Question: The title says it all. How do I apply a custom style on a DataGrid's column header while still inheriting the default style values for the properties that I do not override? I have already tried the method given in <URL>, but it doesn't seem to work in my case. My column header looks slightly different than the default. Here's my XAML:
'''
<Style TargetType="DataGridColumnHeader" BasedOn="{StaticResource {x:Type DataGridColumnHeader}}">
<Setter Property="BorderBrush" Value="Black" />
<Setter Property="BorderThickness" Value="0,0,1,0" />
</Style>
'''
Here's the output:

As you can see, the left column (this has custom style) has no padding, unlike the right column that has default style. Any clues?
(I can of course set padding in my style to get the look I want; I just need to know why didn't it inherit the padding from the default control style).
'''
<Window x:Class="Window1"
xmlns="http://schemas.microsoft.com/winfx/2006/xaml/presentation"
xmlns:x="http://schemas.microsoft.com/winfx/2006/xaml"
Title="Window1" Height="300" Width="300">
<Grid>
<DataGrid AutoGenerateColumns="False">
<DataGrid.Columns>
<DataGridTextColumn Width="100" Header="No Padding">
<DataGridTextColumn.HeaderStyle>
<Style TargetType="DataGridColumnHeader" BasedOn="{StaticResource {x:Type DataGridColumnHeader}}">
<Setter Property="BorderBrush" Value="Black" />
<Setter Property="BorderThickness" Value="0,0,1,0" />
</Style>
</DataGridTextColumn.HeaderStyle>
</DataGridTextColumn>
<DataGridTextColumn Width="100" Header="Padding" />
</DataGrid.Columns>
</DataGrid>
</Grid>
</Window>
'''
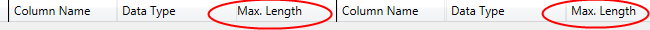
Answer: I used Blend to check Template of DataGridColumnHeader. I have noticed that in the Template is used DataGridHeaderBorder which derives from Border.
<URL>
There is remark "If the Background or BorderBrush properties are set on the DataGrid, the rendering reverts back to the default Border implementation." and it explains your problem.
DataGridHeaderBorder overrides OnRender method and renders header differently depending on whether the Background or BorderBrush is null or not. In one case OnRender method adds Padding and in the second case doesn't add. <URL>